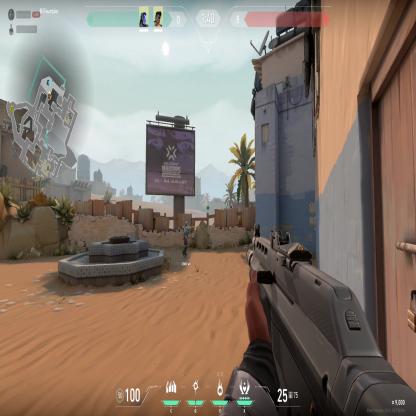
Label: teammate